Field crop: maize
Growth stage: 2
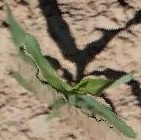
Species: maize